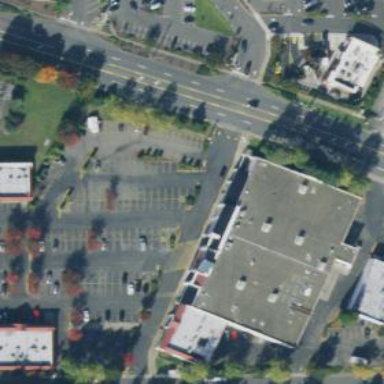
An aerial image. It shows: Commercial building.